Field crop: tomato
Growth stage: 1
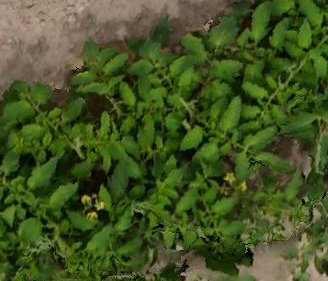
Species: tomato